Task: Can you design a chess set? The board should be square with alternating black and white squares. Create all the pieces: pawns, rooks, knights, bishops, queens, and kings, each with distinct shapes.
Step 4875:
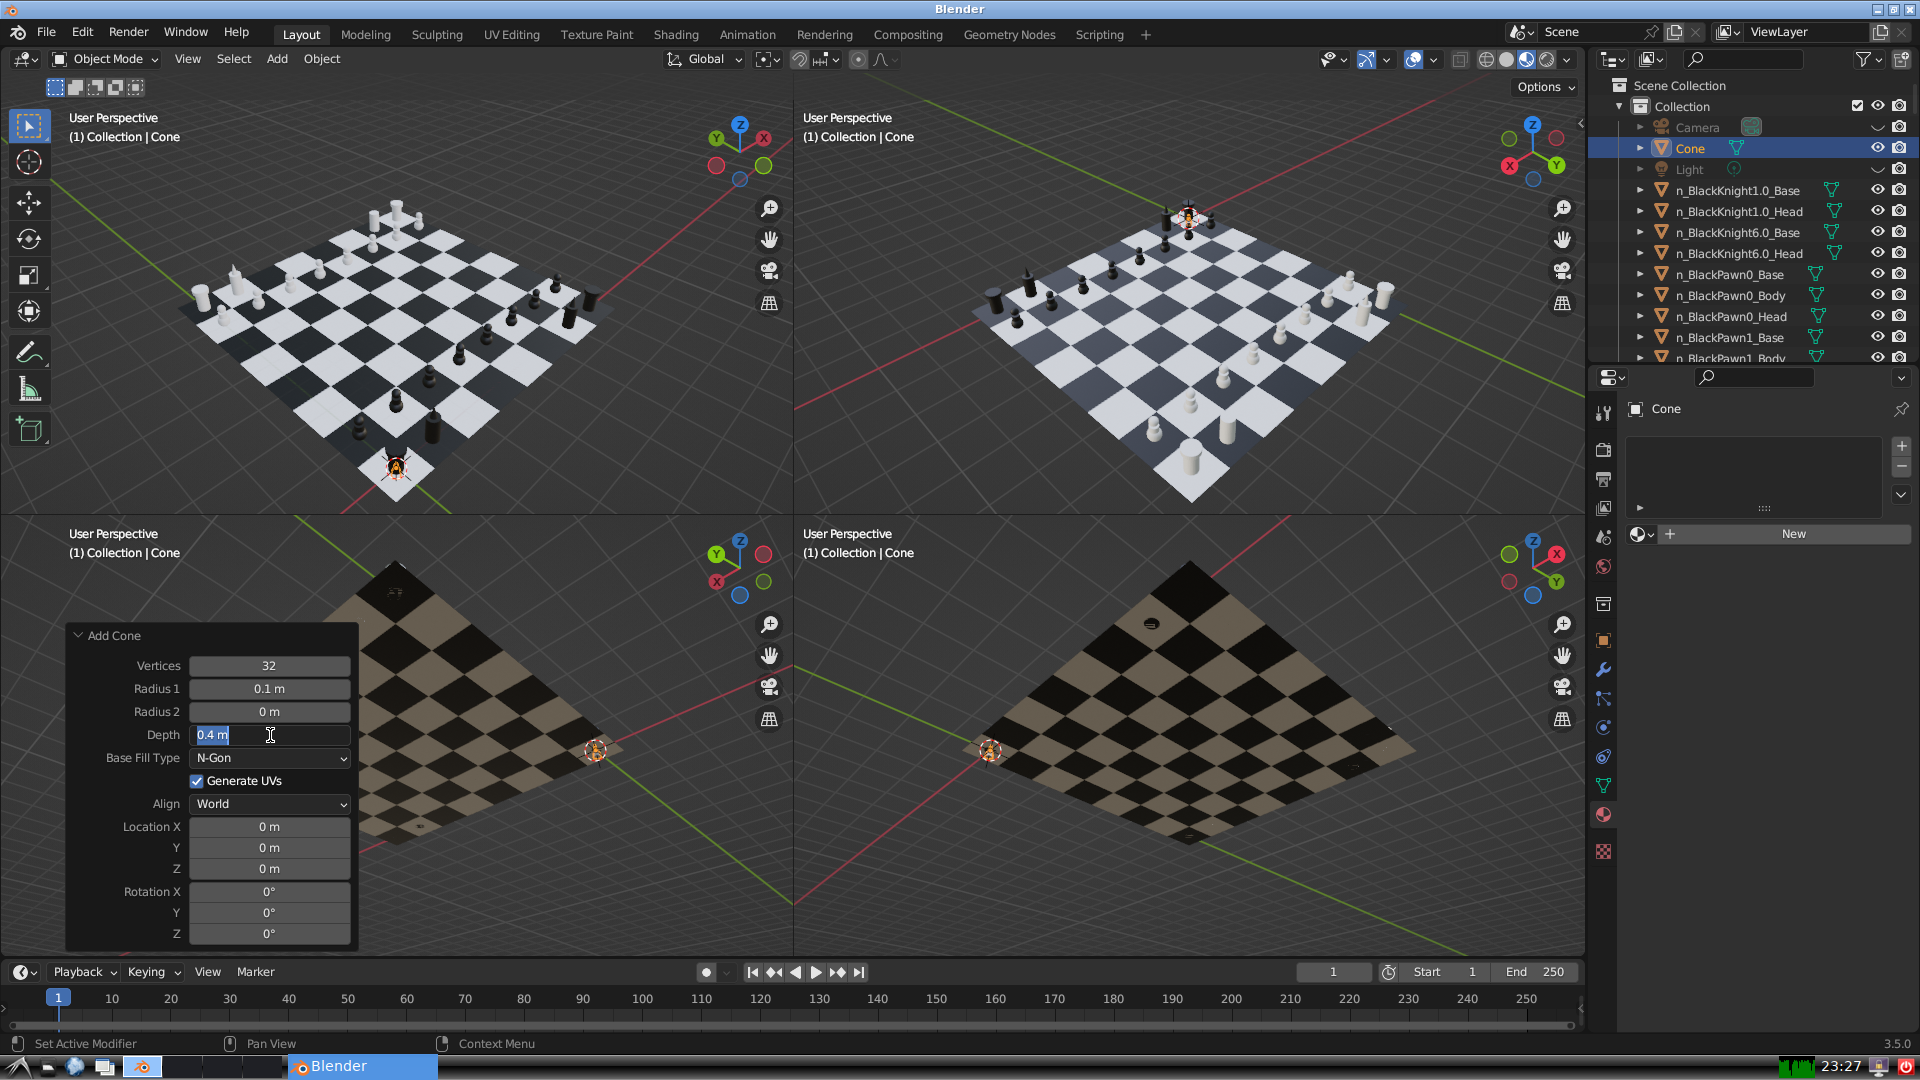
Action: input_text: 0.4